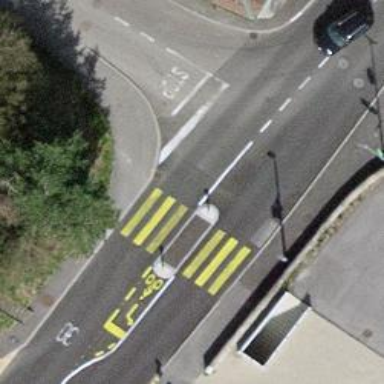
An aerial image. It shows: Marked zebra crossing with island in the middle.